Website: lowes
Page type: review-order
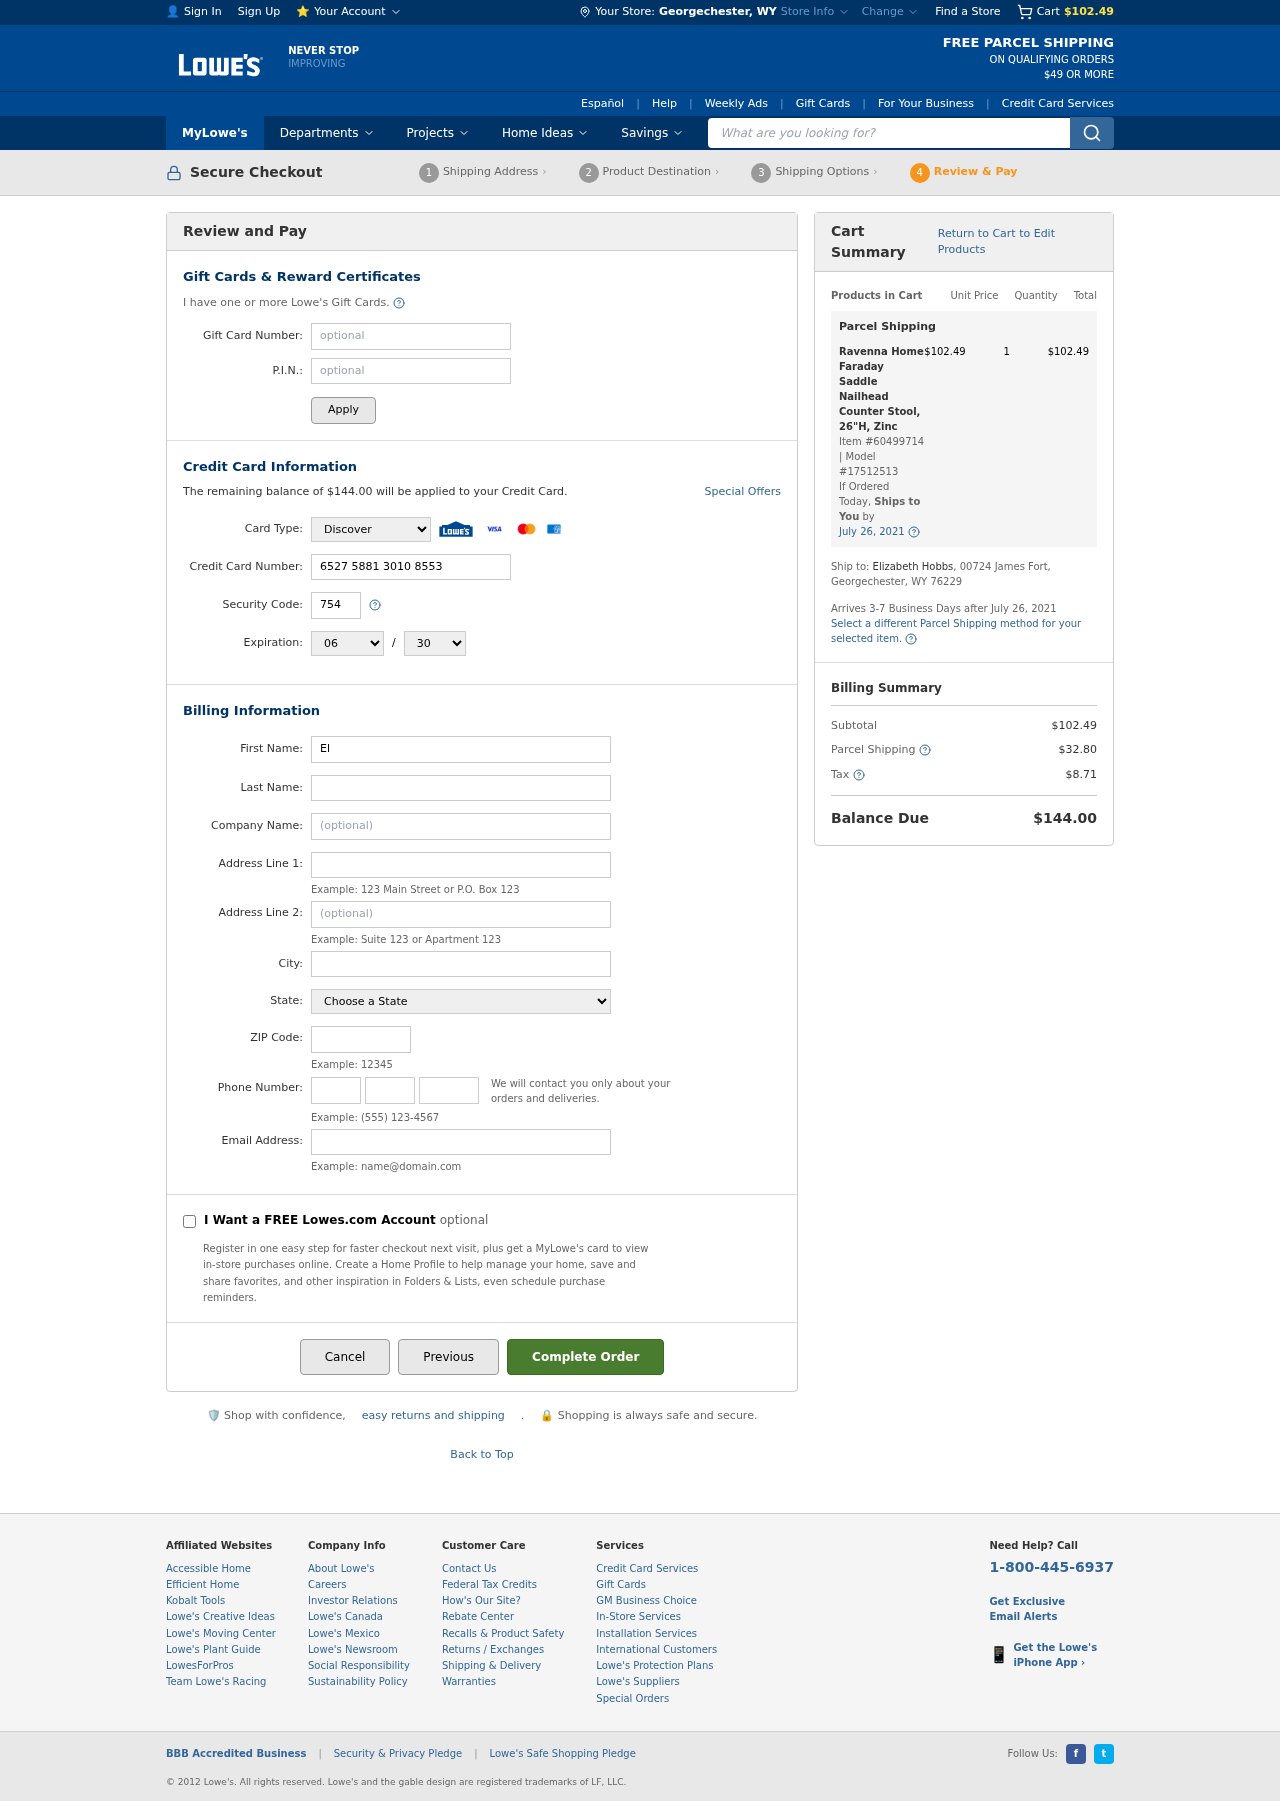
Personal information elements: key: PII_CARD_CVV
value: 754
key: PII_CARD_EXPIRY_MONTH
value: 06
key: PII_CARD_EXPIRY_YEAR
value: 30
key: PII_CARD_NUMBER
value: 6527 5881 3010 8553
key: PII_CARD_TYPE
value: Discover
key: PII_CITY
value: Georgechester
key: PII_CITY_STATE
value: Georgechester, WY
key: PII_EMAIL
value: elizabeth_hobbs@gmail.com
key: PII_FIRSTNAME
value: Elizabeth
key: PII_LASTNAME
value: Hobbs
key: PII_PHONE_AREA
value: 283
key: PII_PHONE_PREFIX
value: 618
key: PII_PHONE_SUFFIX
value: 6118
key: PII_POSTCODE
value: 76229
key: PII_STATE
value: Wyoming
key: PII_STREET
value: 00724 James Fort
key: PII_STREET2
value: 00724 James Fort
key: PII_FULLNAME2
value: Elizabeth Hobbs
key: PII_STATE_ABBR
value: WY
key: PII_POSTCODE_FULL
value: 76229
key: PII_CITY_STATE_ZIP
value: Georgechester, WY 76229
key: PII_POSTCODE_NUMERIC
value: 76229
Product elements: key: PRODUCT1_NAME
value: Ravenna Home Faraday Saddle Nailhead Counter Stool, 26"H, Zinc
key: PRODUCT1_PRICE
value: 102.49
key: PRODUCT1_QUANTITY
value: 1
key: PRODUCT1_ITEM_NUMBER
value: Item #60499714
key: PRODUCT1_MODEL_NUMBER
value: Model #17512513
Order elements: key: ORDER_SUBTOTAL
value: $102.49
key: ORDER_BALANCE_DUE
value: $144.00
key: ORDER_SHIPPING_DATE
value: July 26, 2021
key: ORDER_ITEM_TOTAL
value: $102.49
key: ORDER_SHIPPING_DATE2
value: July 26, 2021
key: ORDER_SHIPPING_COST
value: $32.80
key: ORDER_TAX
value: $8.71
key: ORDER_TOTAL
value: $144.00
Search elements: key: HEADER_SEARCH
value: What are you looking for?